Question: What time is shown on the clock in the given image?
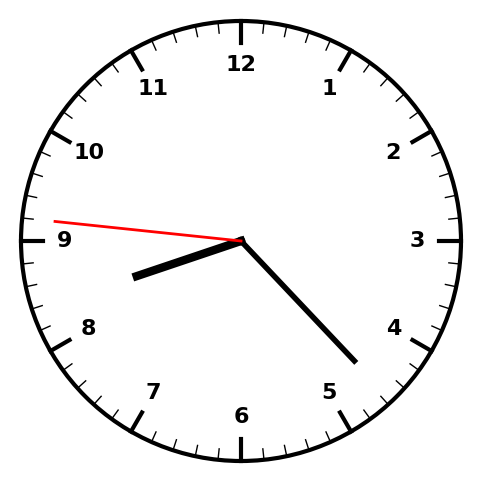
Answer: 08:22:46